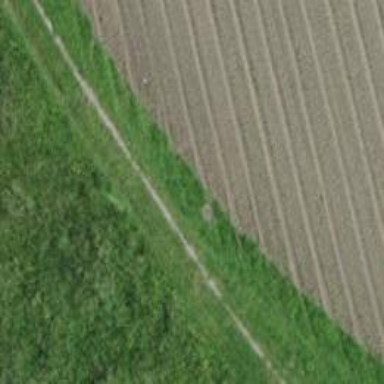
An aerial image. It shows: Path.